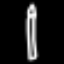
Label: pencil